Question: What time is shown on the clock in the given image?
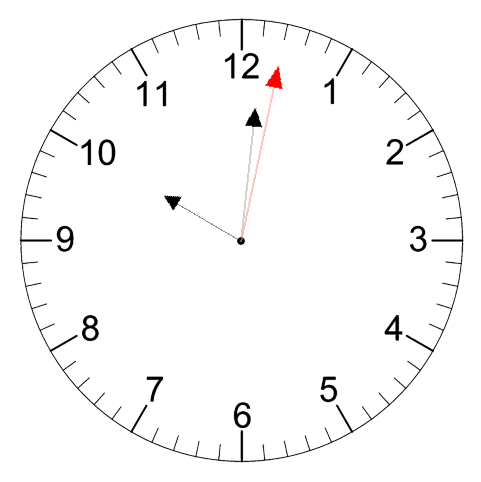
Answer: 10:01:02